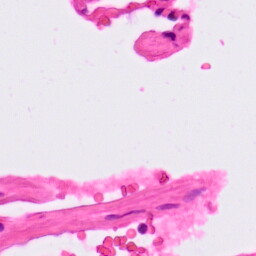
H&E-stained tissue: Lung